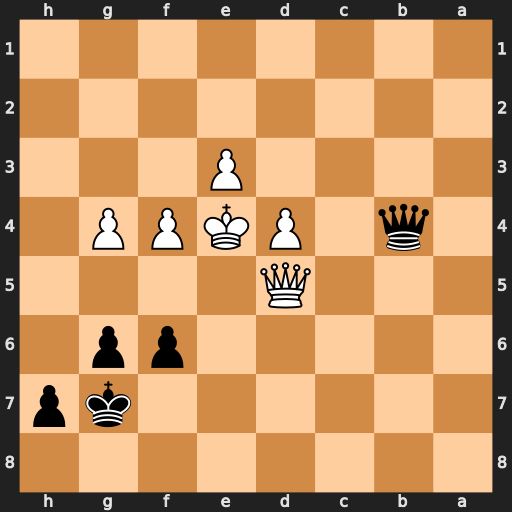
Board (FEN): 8/6kp/5pp1/3Q4/1q1PKPP1/4P3/8/8
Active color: b
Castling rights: -
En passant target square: -
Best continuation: Qb1+ Kf3 Qh1+ Ke2 Qxd5